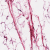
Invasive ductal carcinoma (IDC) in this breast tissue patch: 0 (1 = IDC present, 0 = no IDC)